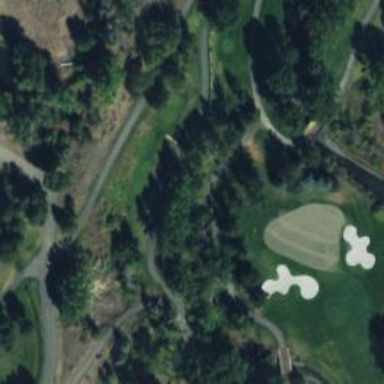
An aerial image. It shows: Pathway for golfing.